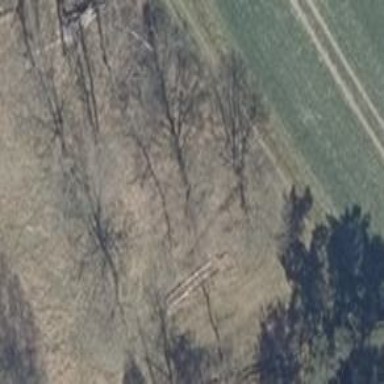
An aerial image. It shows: Hunting stand.